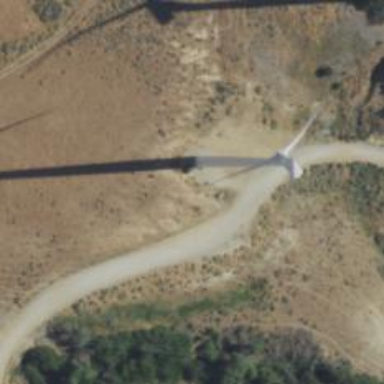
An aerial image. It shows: Wind generator in the form of horizontal axis wind turbine.